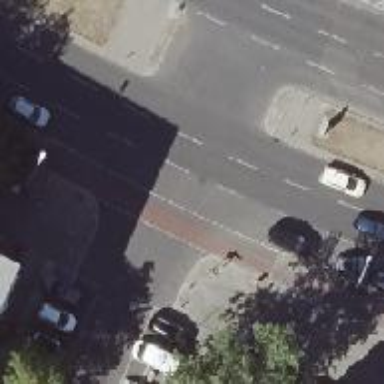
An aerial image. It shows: Unmarked road crossing.